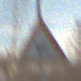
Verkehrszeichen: FlugbetriebRechts
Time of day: SunriseSunset
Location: Outdoor (Nature)
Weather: PartlyCloudy
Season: NotSpecified
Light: Natural